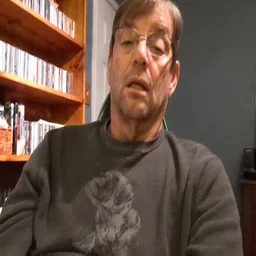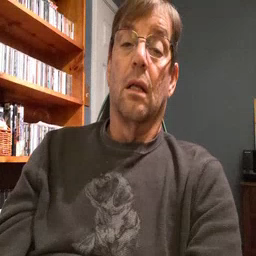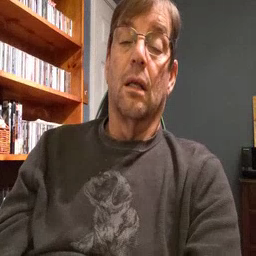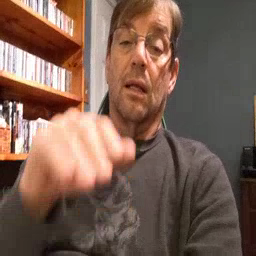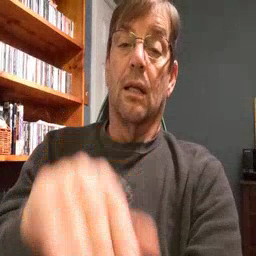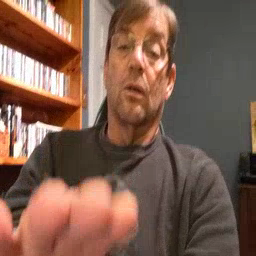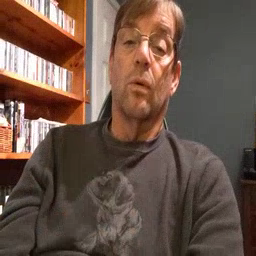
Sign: into